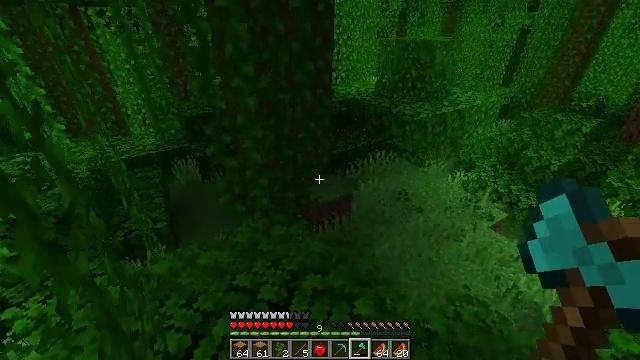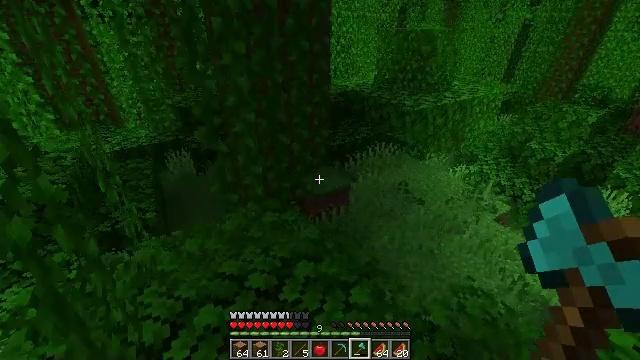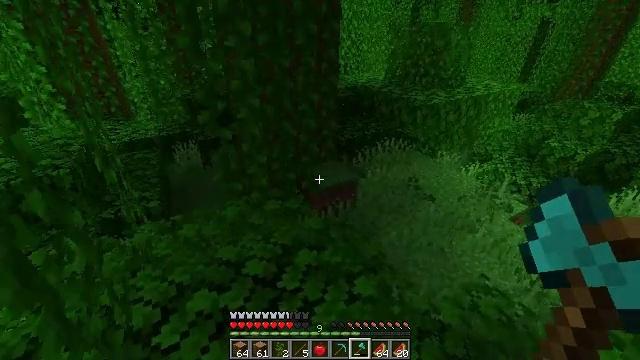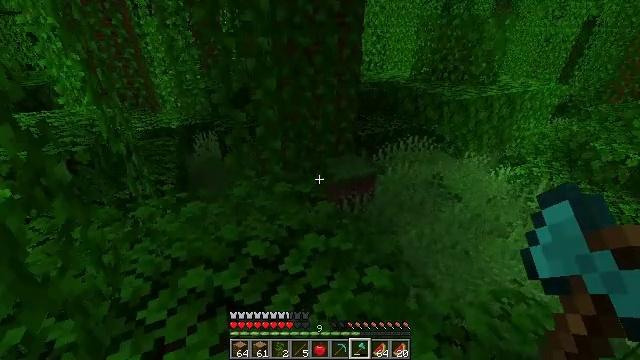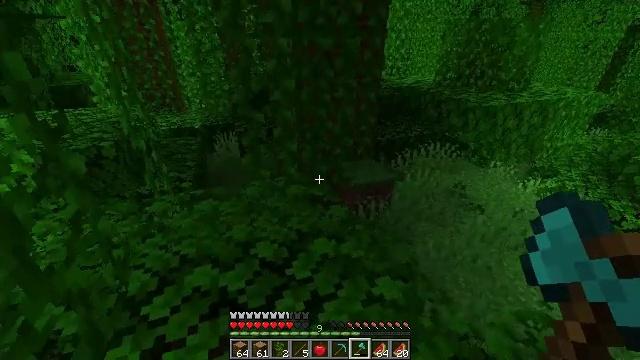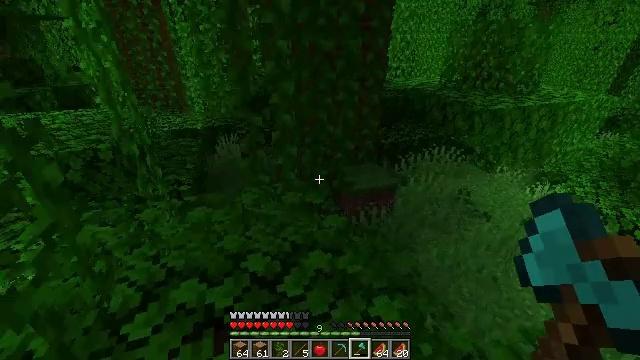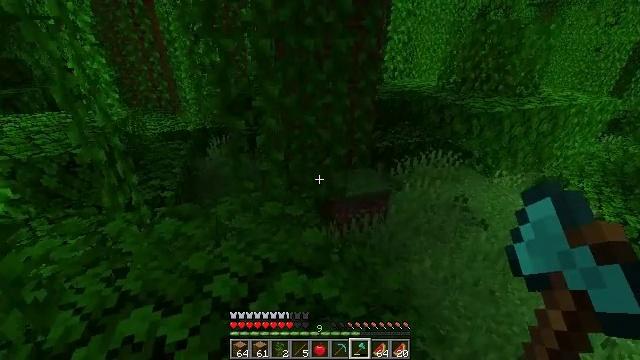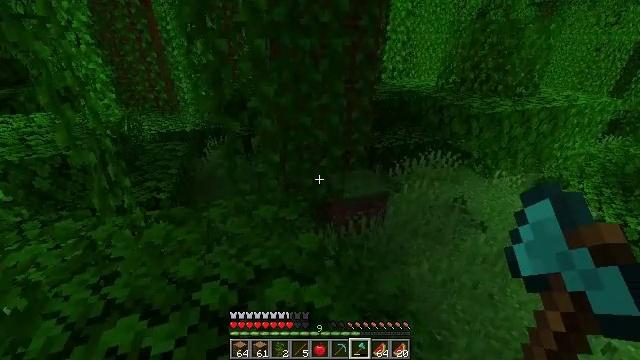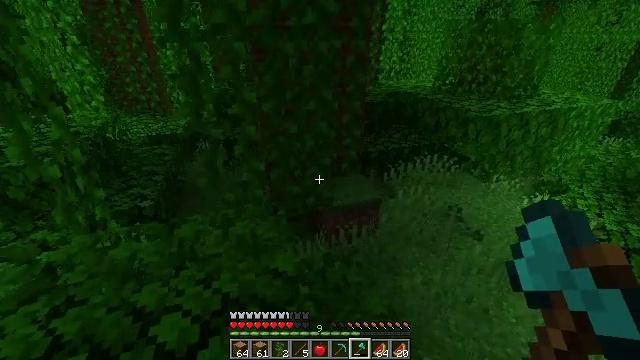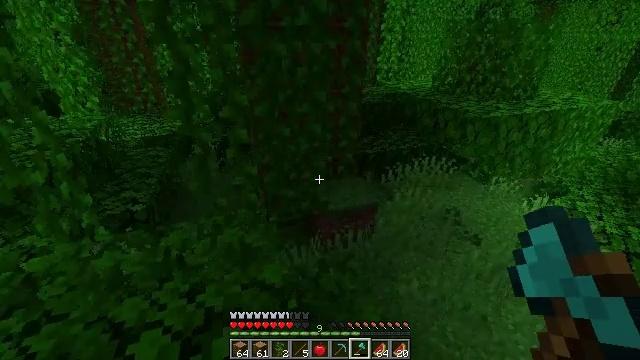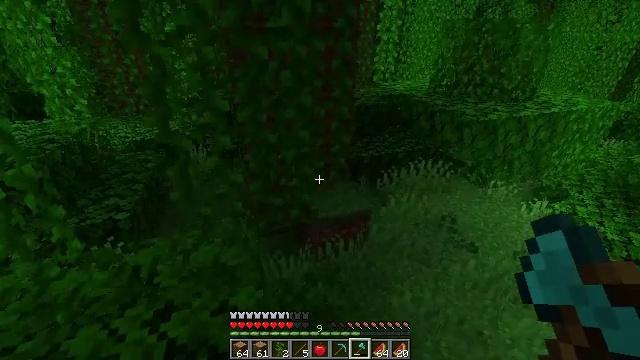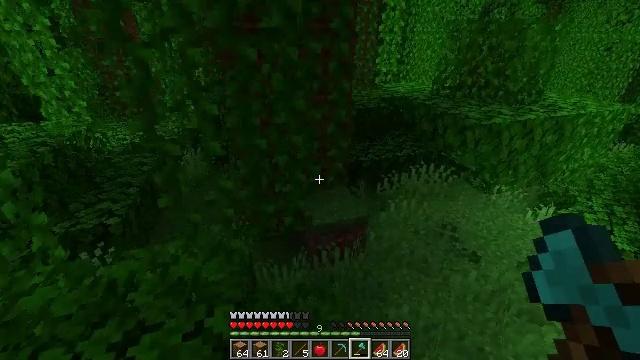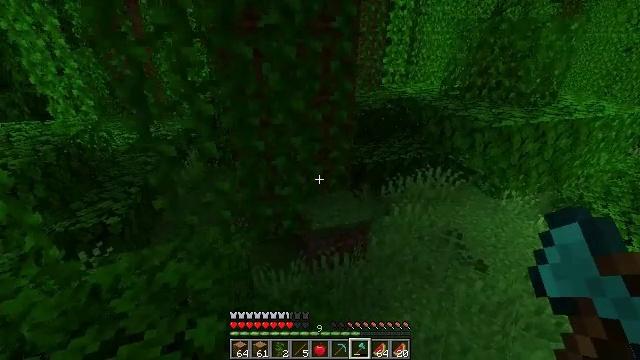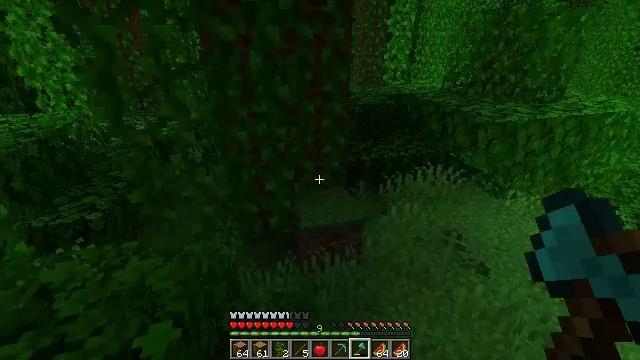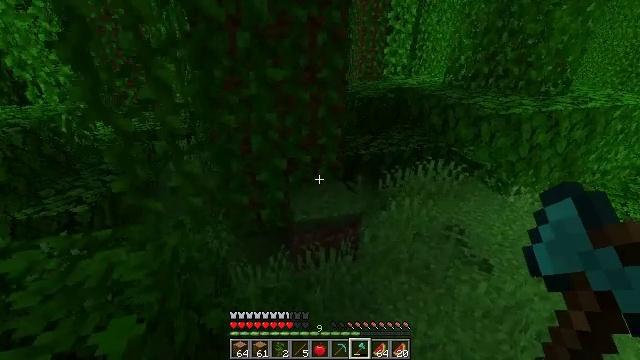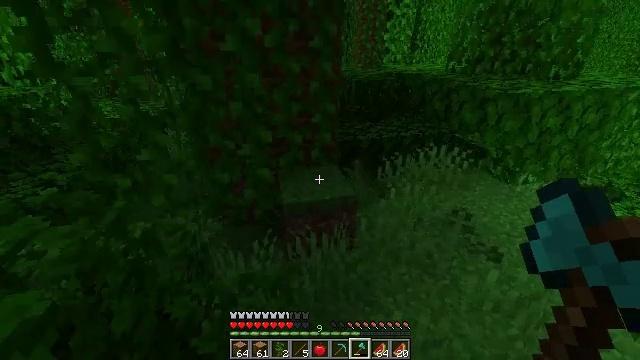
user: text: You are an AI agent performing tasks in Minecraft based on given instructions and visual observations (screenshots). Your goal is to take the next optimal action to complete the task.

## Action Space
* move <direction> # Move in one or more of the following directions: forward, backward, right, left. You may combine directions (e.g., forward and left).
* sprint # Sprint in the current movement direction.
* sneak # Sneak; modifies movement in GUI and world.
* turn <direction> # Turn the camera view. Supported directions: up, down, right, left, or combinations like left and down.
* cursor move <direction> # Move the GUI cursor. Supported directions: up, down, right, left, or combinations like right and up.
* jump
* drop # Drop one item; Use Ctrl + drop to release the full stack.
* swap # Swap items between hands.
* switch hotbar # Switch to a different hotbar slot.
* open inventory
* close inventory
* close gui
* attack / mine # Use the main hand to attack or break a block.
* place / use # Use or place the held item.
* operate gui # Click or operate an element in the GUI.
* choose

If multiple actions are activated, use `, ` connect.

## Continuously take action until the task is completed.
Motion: motion action
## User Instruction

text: Retrieve vines from walls or cliffs.
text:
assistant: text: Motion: no_op
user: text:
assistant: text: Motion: turn left
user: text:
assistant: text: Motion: move forward, turn left
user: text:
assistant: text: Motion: move forward, turn left and up
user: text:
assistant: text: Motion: move forward and move right, turn left
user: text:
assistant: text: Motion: move forward and move right
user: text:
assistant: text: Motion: move forward and move right
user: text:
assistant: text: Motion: move forward and move right
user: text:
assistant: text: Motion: move forward and move right
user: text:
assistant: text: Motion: move forward and move right
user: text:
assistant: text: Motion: move forward and move right, turn left
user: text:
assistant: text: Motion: move forward and move right, turn left
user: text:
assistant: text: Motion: move forward
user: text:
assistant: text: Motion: move forward
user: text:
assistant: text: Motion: move forward
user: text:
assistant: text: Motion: move forward
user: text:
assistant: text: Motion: move forward, turn left and up
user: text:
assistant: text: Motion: move forward and move right, turn left and up
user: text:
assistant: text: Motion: move forward and move right, turn left and up
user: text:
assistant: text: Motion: move forward and move right, turn left and up
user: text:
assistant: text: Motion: move forward and move right, turn left and up
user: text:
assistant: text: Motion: move right, turn left and up
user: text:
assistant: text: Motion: turn left and up
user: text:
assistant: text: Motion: turn left and up
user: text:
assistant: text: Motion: turn left and up
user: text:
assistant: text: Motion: turn left and up
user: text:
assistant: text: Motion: turn left and up
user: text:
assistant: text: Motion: turn left and up
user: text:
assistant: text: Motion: turn up
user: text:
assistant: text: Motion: turn up